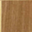
Piece: xx